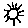
Label: sun